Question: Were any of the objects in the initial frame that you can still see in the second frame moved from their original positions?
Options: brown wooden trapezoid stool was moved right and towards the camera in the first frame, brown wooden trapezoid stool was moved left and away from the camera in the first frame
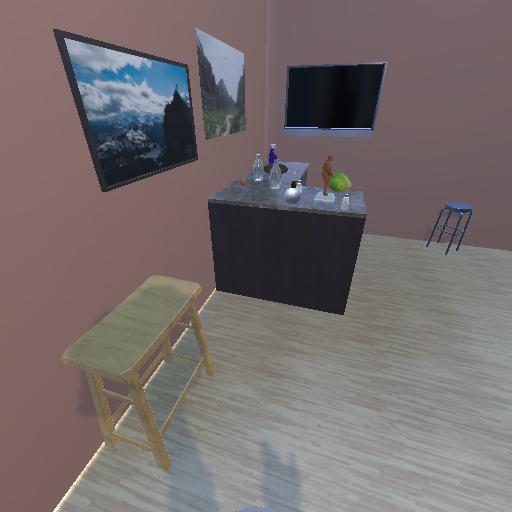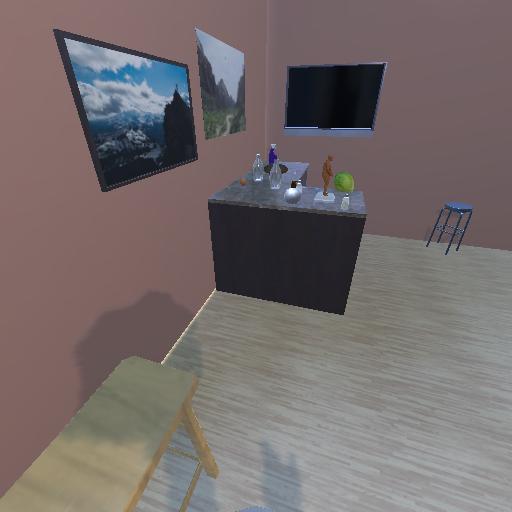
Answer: brown wooden trapezoid stool was moved right and towards the camera in the first frame